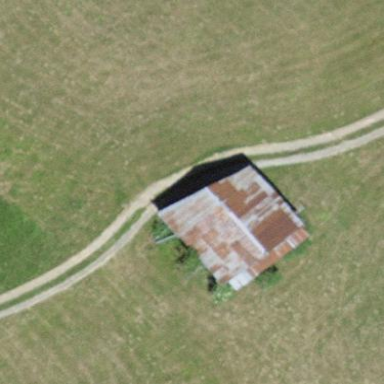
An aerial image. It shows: Barn.